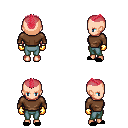
a pixel art fantasy rpg character, female body template, human, light skin, brown long-sleeve shirt, teal pants, ruby red short mohawk hairstyle, gold gloves, black slippers, four views (front, back, left, right), 2x2 character sprite sheet, small pixel art, hard edges, no anti-aliasing